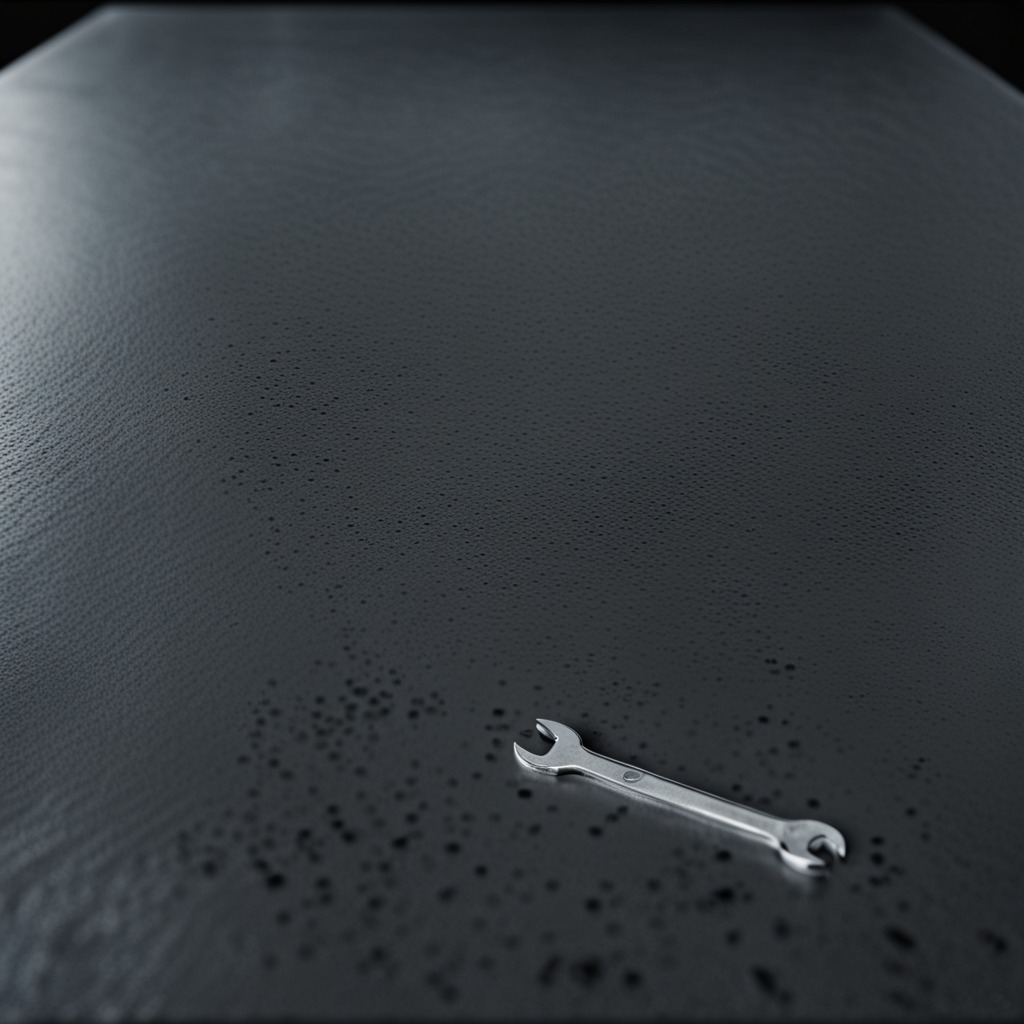
An wrench is lying on a clean granite table inside a workshop at night.